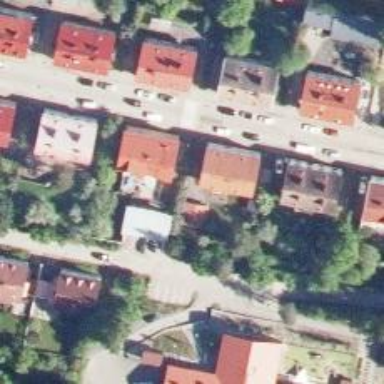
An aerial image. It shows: Alley classified as service road.